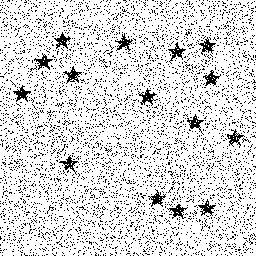
Squares: 0
Triangles: 0
Stars: 15
Total shapes: 15